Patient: sex F, age 72
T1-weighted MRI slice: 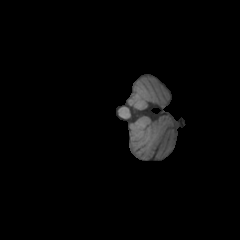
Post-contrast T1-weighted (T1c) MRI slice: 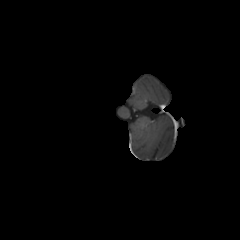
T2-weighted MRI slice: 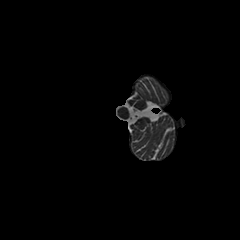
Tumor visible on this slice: no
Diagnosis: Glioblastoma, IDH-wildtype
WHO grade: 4